九年级 · 度量几何学
如图, 正六边形 $A B C D E F$ 内接于圆 $O$, 圆 $O$ 半径为 2 , 则六边形的边心距 $O M$ 的长为 $(\quad)$

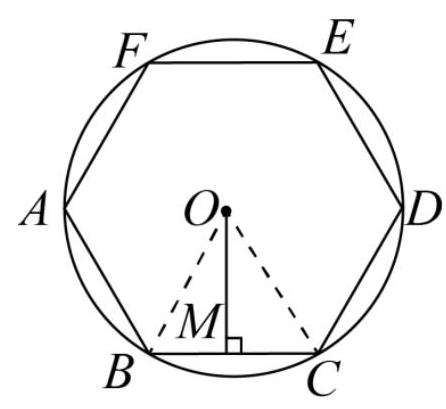
A. 2
B. $2 \sqrt{3}$
C. 4
D. $\sqrt{3}$

答案: D
解析: 连接 $O B 、 O C$, 证明 $\triangle O B C$ 是等边三角形, 得出 $O M=\frac{\sqrt{3}}{2} O B$ 即可求解.

【详解】解：连接 $O B 、 O C$, 如图所示:

则 $\angle B O C=60^{\circ}$,

$\because O B=O C$,

$\therefore \triangle O B C$ 是等边三角形,

$\therefore B C=O B=2$,

$\because O M \perp B C$,

$\therefore \triangle O B M$ 为 $30^{\circ} 、 60^{\circ} 、 90^{\circ}$ 的直角三角形,

$\therefore B M=\frac{1}{2} O B=1$,

$\therefore O M=\frac{\sqrt{3}}{2} O B=\frac{\sqrt{3}}{2} \times 2=\sqrt{3}$,

故选: D.

【点睛】本题考查了正多边形和圆、正六边形的性质、勾股定理、等边三角形的判定与性质;熟练掌握正六边形的性质, 证明三角形是等边三角形和运用垂径定理求出 $B M$ 是解决问题的关键.